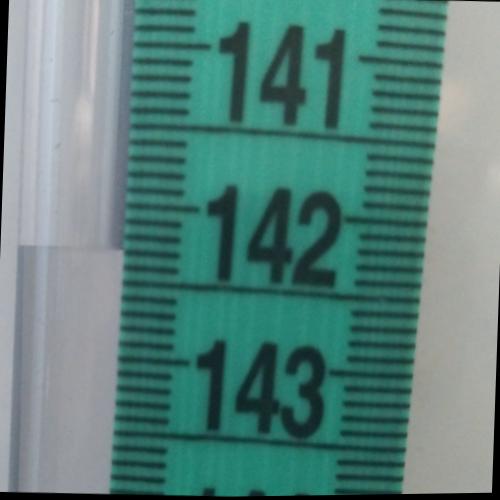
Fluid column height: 142.3 cm